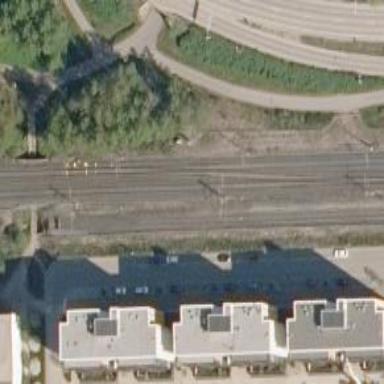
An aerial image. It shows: Railway with continuous electrified contact line.